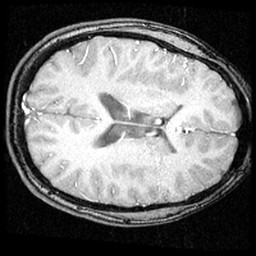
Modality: inplaneT1
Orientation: axial
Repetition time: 0.2 s
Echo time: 0.0036 s